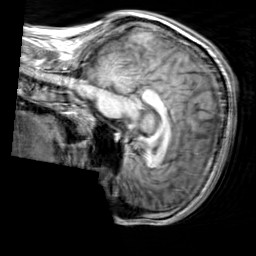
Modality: T1w
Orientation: sagittal
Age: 25
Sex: male
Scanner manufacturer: siemens
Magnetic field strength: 3 T
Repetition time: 2.3 s
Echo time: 0.00303 s